Question: I need to implement a Week availability/schedule like this one on my App. Each User has his own week availabities :

I need to query my database and be able to find users who are available on specificics slots.
I tought I could implement 7x7 = 49 booleans attributes directly on my model , but I feel that it is not a very clean solution!
Other problem I'm facing : I wish to use Thinking_sphinx gem to index and query this content (and others attributes too) with facets navigation.
There was a limit of facets numbers previsoulsy I don't know if it is still true.
Do you think it's better to use 49 boolean attributes or 1 single string attribute containing for exemple "Mo1 Mo2 Mo3 ..... Th1 Th6 Th7 Fr1 .....Su7" ?
Or any other solution ?
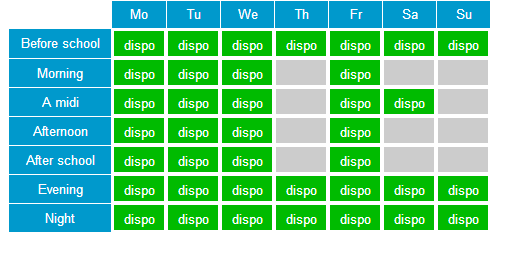
Answer: The first thing to note is that string attributes (as opposed to fields) can't be used in filters, and you'd want single string values for facets (not everything together in a single string), so I don't think your single string attribute suggestion will work out.
An alternative is search on the items the schedule, get the user ids from that set, and then search across users in that collection of user ids. It does mean two queries instead of one, but it's a little more obvious and a little less complex.